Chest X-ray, PA view. Patient: 70 years old, sex M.
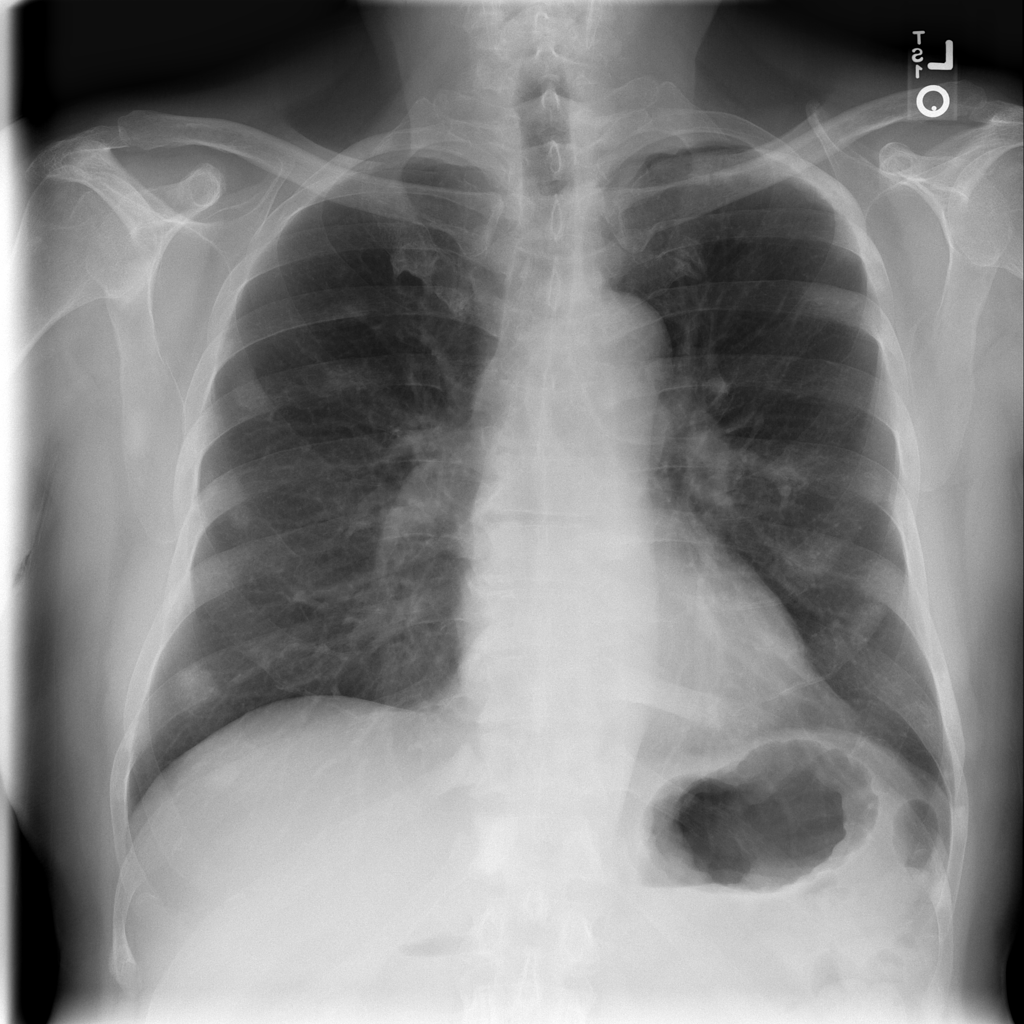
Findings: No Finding